Field crop: tomato
Growth stage: 1
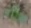
Species: solanum